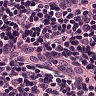
Metastatic tissue present: no